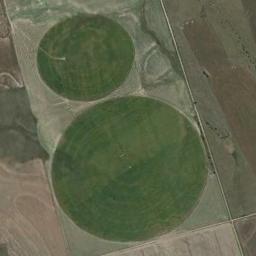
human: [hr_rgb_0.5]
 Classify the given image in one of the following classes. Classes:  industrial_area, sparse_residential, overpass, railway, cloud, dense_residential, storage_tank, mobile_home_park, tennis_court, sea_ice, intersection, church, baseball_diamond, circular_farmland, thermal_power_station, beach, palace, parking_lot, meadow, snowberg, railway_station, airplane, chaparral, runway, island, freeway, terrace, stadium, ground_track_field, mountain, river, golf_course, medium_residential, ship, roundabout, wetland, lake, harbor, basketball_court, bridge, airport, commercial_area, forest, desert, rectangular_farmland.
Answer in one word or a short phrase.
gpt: circular_farmland